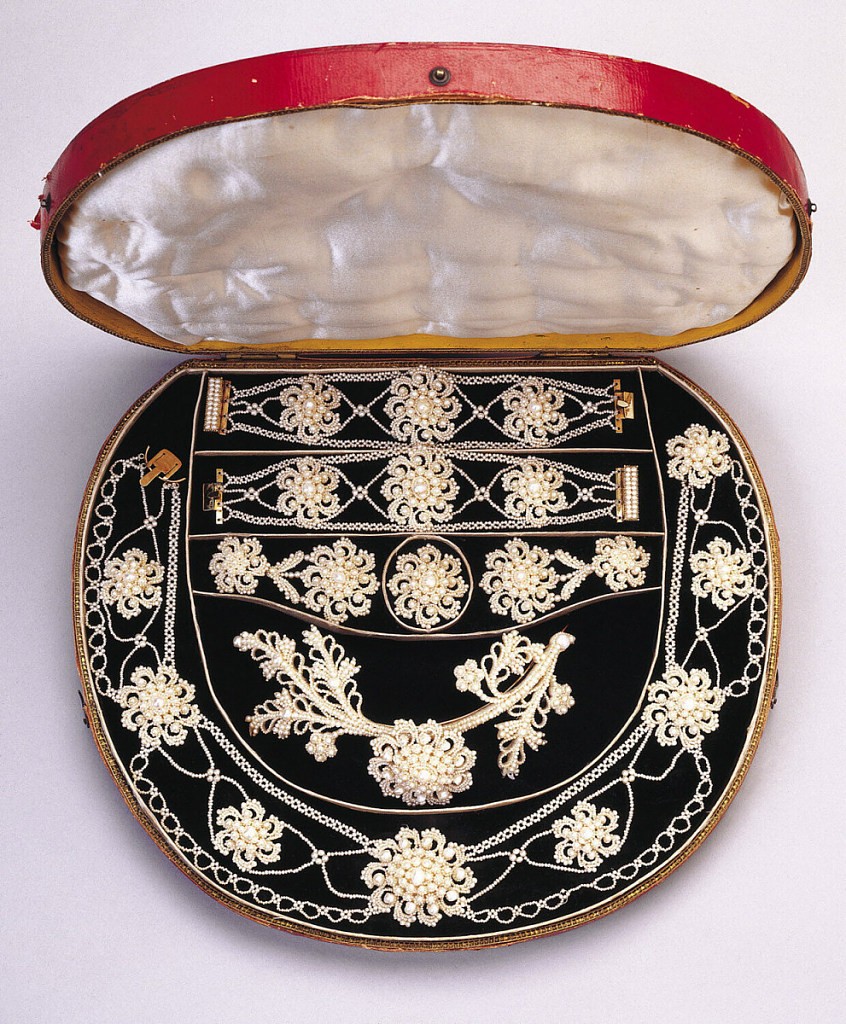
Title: Bracelet
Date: ca. 1830
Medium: Seed pearls, mother-of-pearl, gold, fiber
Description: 1946-50-47/51: Parure composed of seed pearl necklace, brooch, ha...;     1946-50-47: Necklace comprising eight sunburst-ornaments of se...;     1946-50-48-a,b: Brooch of woven seed pearls making a flower and th...;     1946-50-49: Hair ornament of woven pearls making flowers in a ...;     1946-50-50-a,b: Pair of earings of woven pearls making a flower. E...;     1946-50-51-a,b: Bracelet of woven pearls making a row of flowers; ...